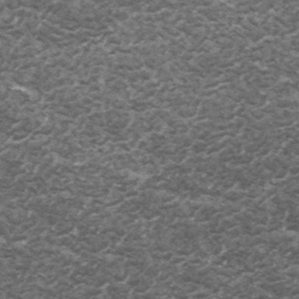
Label: frost